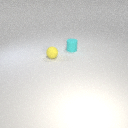
small yellow rubber sphere to the left of small cyan rubber cylinder